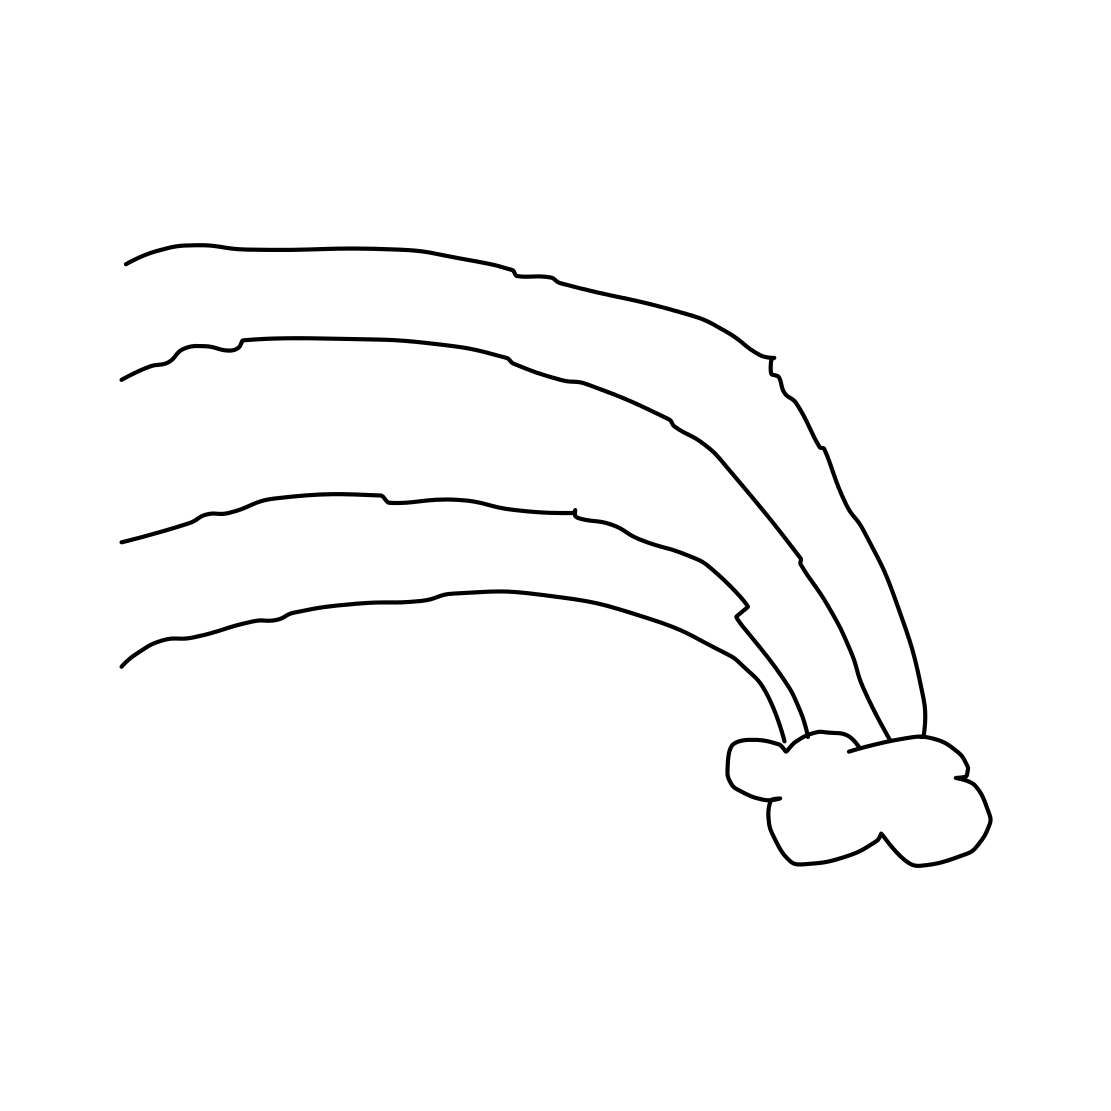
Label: rainbow